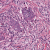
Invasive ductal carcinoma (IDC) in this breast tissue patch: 1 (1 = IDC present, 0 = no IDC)